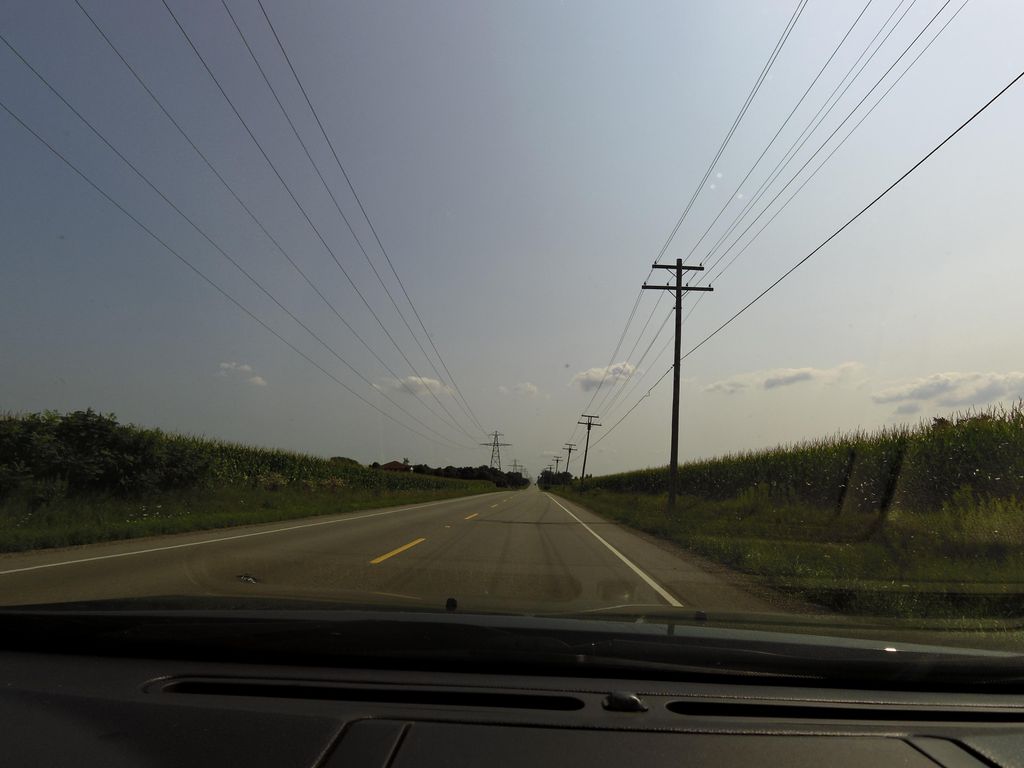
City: hamilton